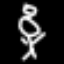
Label: angel